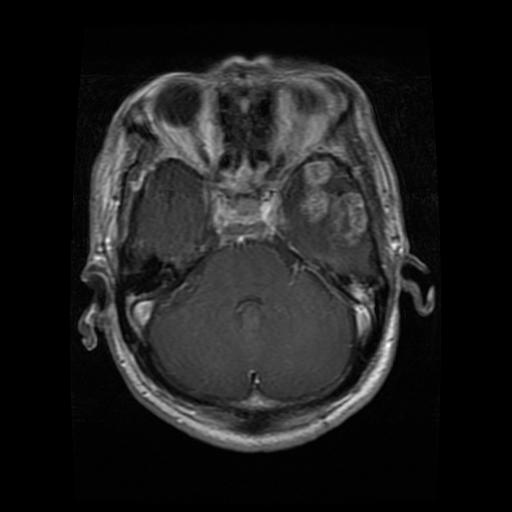
Label: glioma